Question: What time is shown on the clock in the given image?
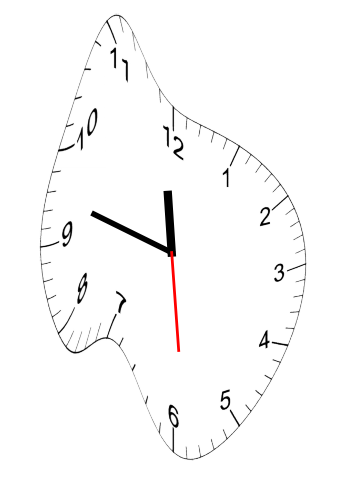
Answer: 11:47:29